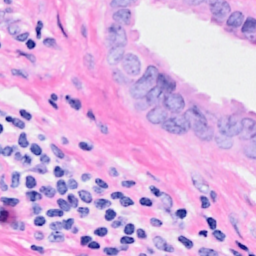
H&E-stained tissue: Breast